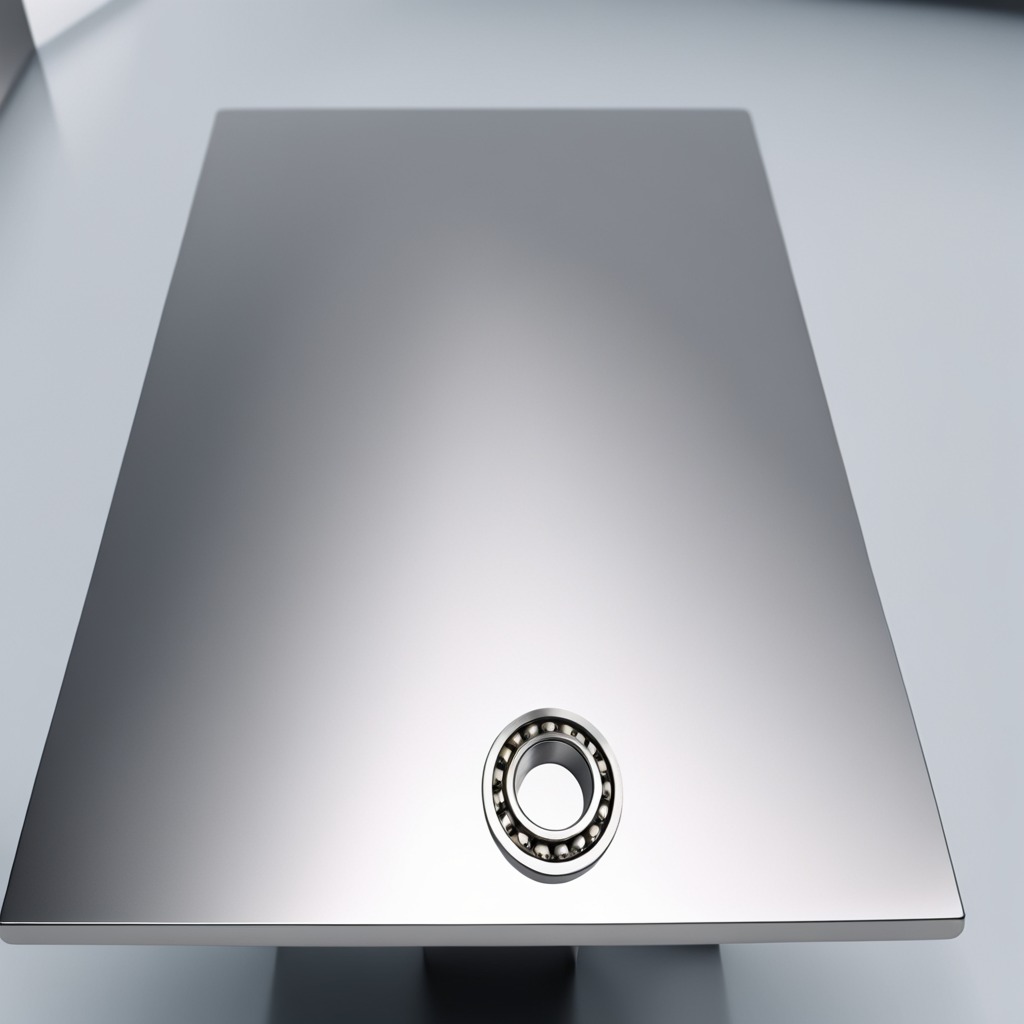
A metal ball bearing is lying on a stainless steel table in a high-end prototyping lab.